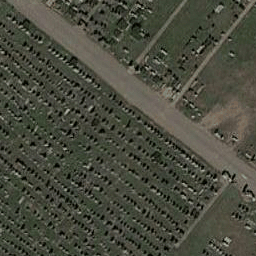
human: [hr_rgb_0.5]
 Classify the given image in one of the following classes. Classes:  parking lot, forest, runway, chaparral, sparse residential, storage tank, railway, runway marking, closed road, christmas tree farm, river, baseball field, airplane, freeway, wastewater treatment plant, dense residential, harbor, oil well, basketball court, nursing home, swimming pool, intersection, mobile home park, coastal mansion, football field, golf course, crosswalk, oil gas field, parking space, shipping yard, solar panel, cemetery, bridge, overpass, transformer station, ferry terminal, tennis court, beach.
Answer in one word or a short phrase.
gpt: cemetery